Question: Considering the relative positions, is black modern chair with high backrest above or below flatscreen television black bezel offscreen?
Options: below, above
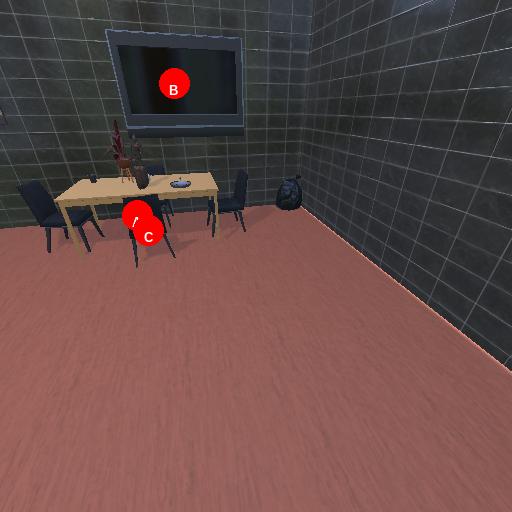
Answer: below